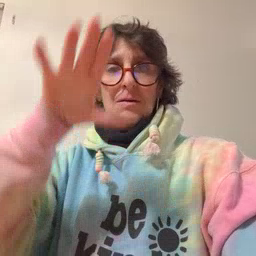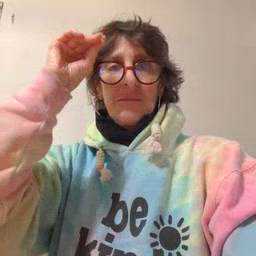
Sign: cowboy